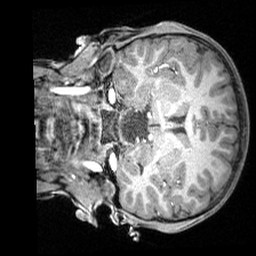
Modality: T1w
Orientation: coronal
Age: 9
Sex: male
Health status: ill
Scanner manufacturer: siemens
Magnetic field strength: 3 T
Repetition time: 1.6 s
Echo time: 0.00179 s